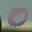
Label: 0